Question: Does any of you guys know what this 'menu/view' is called and how to implement this?
I have no idea of what the name is, and i have been looking through apples documentation, but i was not able to find it..

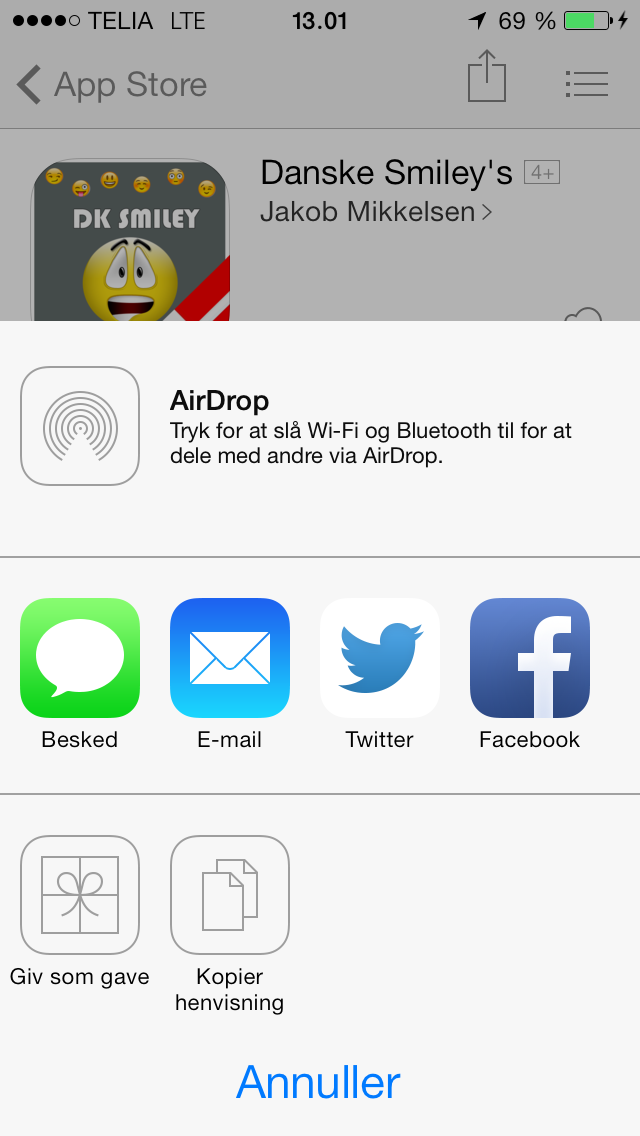
Answer: That's a 'UIActivityViewController'
Find the documentation about it here:
<URL>